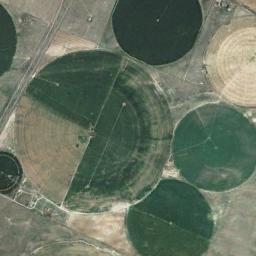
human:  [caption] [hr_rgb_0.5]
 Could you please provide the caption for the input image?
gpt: There is a big and some small circle farmland .

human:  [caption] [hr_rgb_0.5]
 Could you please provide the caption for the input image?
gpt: There is only a complete circle of farmland in the lower right corner .

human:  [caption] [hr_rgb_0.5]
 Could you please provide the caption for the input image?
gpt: Several green and ochre circular farms of varying sizes .

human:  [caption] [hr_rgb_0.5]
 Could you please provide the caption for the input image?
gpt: Several green circular farmlands with different radii are on the wasteland .

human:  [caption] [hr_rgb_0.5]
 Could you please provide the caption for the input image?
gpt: There are some circular farmlands of different sizes next to each other .